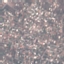
Land use / land cover class: Residential